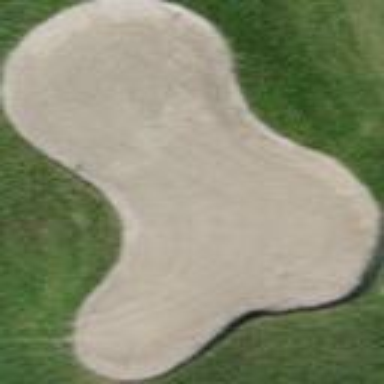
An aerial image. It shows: Sand bunker on golf course.